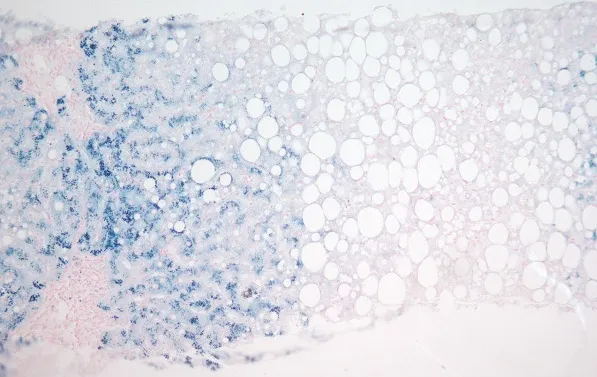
Grade 3 hepatocyte iron accumulation with an acinar distribution pattern consistent with homozygous GH (Patient B) (Perl's Prussian Blue: x10).
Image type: pathology (giemsa)